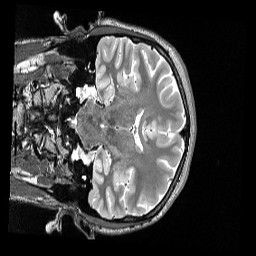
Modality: T2w
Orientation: coronal
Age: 20
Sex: female
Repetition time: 3.2 s
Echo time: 0.563 s